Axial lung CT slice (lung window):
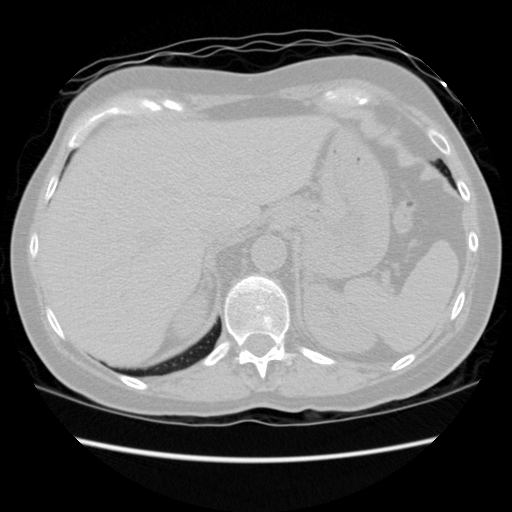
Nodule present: no